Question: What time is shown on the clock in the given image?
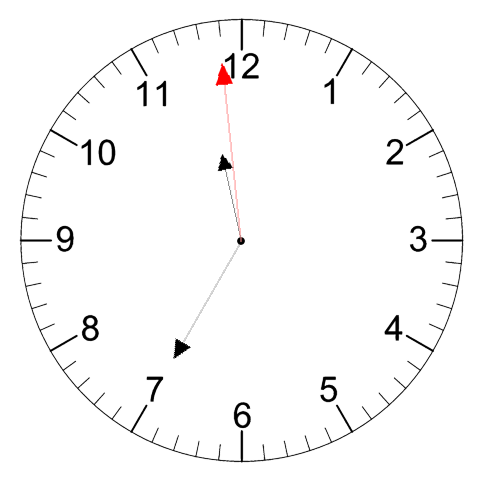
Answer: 11:34:59